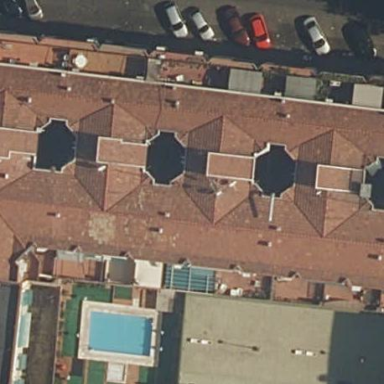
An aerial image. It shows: Residential building.